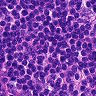
Metastatic tissue present: no